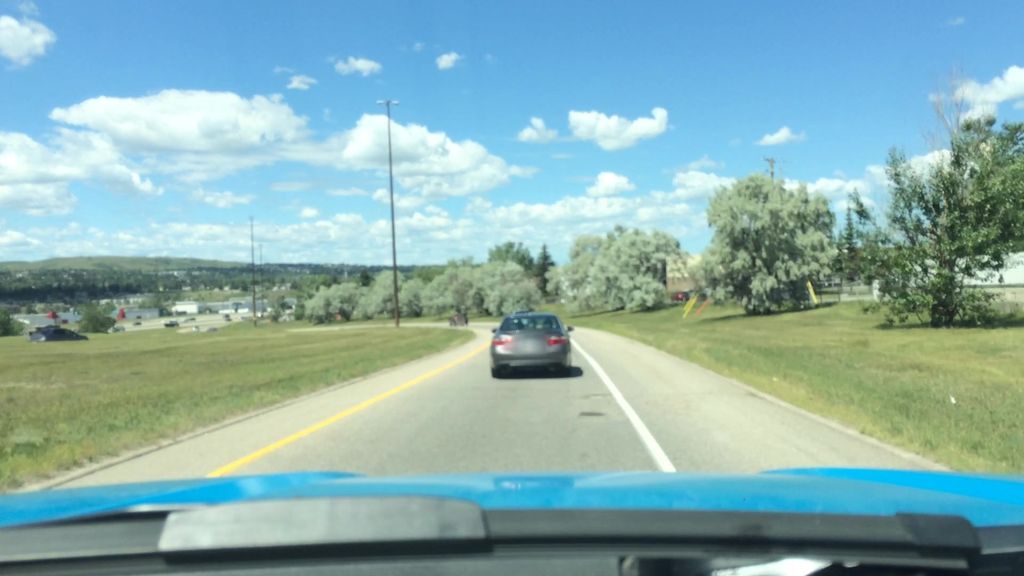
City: calgary